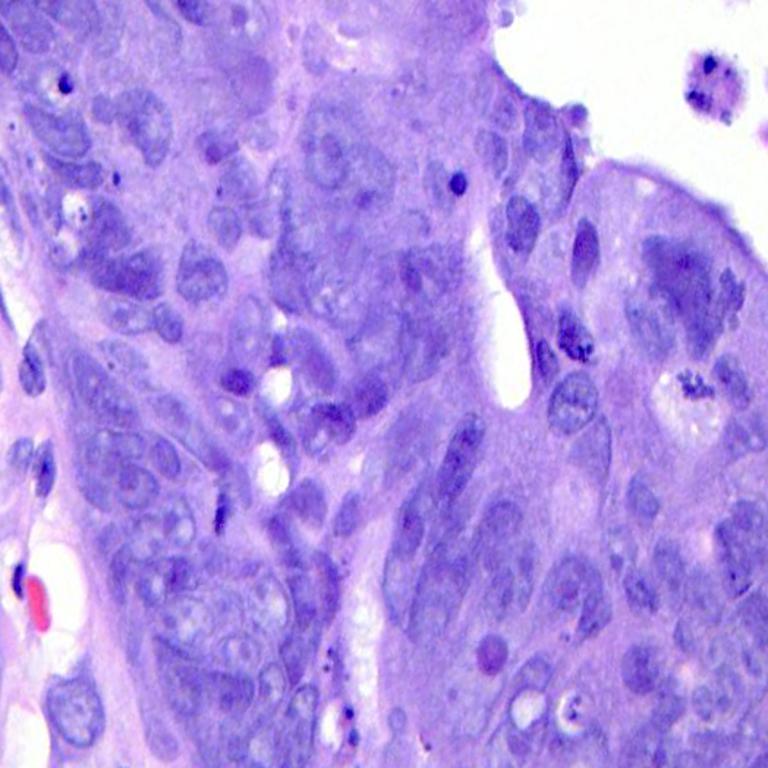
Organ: colon
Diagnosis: adenocarcinomas